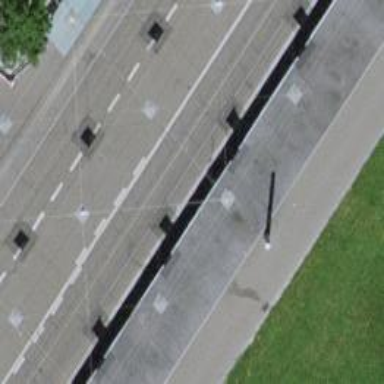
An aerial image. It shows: Shelter for public transport located on roof.